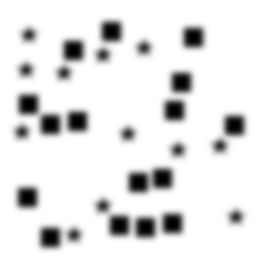
Squares: 16
Triangles: 0
Stars: 12
Total shapes: 28